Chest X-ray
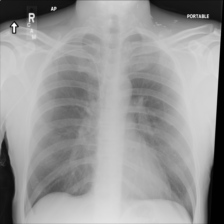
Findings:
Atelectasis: negative
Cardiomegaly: negative
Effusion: negative
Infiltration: negative
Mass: negative
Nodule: negative
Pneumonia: negative
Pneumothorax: negative
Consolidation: negative
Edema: negative
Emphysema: negative
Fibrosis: negative
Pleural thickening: negative
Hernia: negative